Interaction volume radius: 5 \u00c5
Interaction volume height: 35 \u00c5
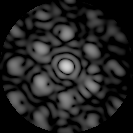
Disorder parameter: 0.5316